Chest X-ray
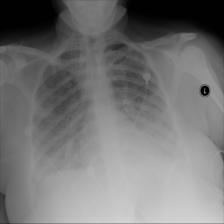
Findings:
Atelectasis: negative
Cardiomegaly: negative
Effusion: negative
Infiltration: negative
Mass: negative
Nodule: positive
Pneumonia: negative
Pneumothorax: negative
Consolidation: negative
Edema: negative
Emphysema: negative
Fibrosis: negative
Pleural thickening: negative
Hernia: negative